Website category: auto
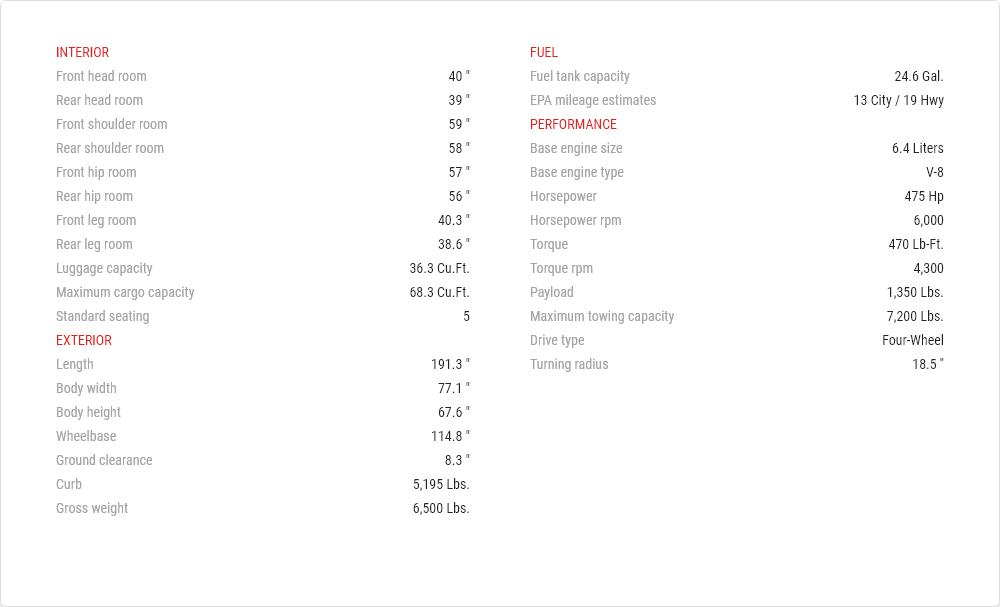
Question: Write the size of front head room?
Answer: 40 "

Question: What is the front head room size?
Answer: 40 "

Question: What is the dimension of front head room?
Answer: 40 "

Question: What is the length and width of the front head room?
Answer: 40 "

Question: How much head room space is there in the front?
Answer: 40 "

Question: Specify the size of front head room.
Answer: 40 "

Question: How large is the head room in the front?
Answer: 40 "

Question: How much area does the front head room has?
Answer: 40 "

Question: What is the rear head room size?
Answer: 39 "

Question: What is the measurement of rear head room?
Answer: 39 "

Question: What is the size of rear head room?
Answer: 39 "

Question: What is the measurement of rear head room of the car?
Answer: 39 "

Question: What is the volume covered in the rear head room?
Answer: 39 "

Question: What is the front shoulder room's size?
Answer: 59 "

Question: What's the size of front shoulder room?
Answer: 59 "

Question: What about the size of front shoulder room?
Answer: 59 "

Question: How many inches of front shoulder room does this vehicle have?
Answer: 59 "

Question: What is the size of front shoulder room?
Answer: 59 "

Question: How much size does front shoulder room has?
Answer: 59 "

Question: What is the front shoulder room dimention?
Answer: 59 "

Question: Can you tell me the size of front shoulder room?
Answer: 59 "

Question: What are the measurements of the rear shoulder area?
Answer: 58 "

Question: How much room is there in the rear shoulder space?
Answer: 58 "

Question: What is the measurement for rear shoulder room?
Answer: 58 "

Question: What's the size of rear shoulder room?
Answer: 58 "

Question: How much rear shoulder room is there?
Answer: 58 "

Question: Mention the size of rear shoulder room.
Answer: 58 "

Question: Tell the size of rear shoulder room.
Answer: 58 "

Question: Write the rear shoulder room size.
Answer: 58 "

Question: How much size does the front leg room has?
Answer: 40.3 "

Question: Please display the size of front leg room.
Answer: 40.3 "

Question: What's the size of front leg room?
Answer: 40.3 "

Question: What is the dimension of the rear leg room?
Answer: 38.6 "

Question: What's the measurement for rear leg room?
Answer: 38.6 "

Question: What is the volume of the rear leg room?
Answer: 38.6 "

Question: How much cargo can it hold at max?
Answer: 36.3 cu.ft.

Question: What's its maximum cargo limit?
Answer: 36.3 cu.ft.

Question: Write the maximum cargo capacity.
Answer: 36.3 cu.ft.

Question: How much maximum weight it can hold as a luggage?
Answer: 36.3 cu.ft.

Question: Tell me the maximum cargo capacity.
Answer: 36.3 cu.ft.

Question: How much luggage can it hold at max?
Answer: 36.3 cu.ft.

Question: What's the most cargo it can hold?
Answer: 36.3 cu.ft.

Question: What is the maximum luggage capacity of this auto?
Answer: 36.3 cu.ft.

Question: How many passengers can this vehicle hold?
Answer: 5

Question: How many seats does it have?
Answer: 5

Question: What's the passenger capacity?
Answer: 5

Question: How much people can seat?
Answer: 5

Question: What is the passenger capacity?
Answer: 5

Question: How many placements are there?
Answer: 5

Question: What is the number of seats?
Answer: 5

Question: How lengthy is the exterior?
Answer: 191.3 "

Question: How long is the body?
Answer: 191.3 "

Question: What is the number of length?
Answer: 191.3 "

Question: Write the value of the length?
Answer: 191.3 "

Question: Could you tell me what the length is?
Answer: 191.3 "

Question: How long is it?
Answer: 191.3 "

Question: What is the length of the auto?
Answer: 191.3 "

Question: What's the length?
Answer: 191.3 "

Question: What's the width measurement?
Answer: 77.1 "

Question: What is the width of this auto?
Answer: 77.1 "

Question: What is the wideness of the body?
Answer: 77.1 "

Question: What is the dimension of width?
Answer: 77.1 "

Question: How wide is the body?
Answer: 77.1 "

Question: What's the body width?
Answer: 77.1 "